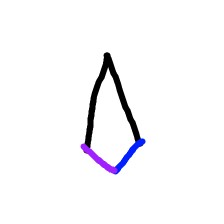
Shape: kite